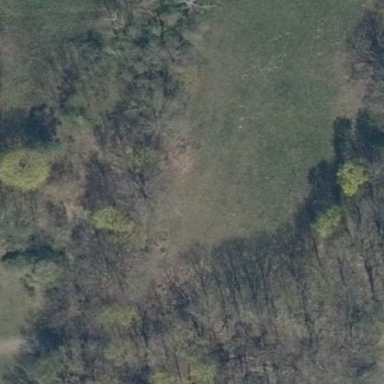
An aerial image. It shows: Area covered with grass.